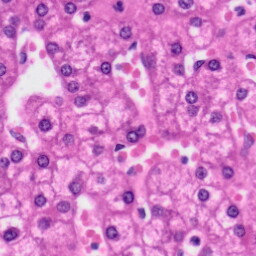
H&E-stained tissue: Liver